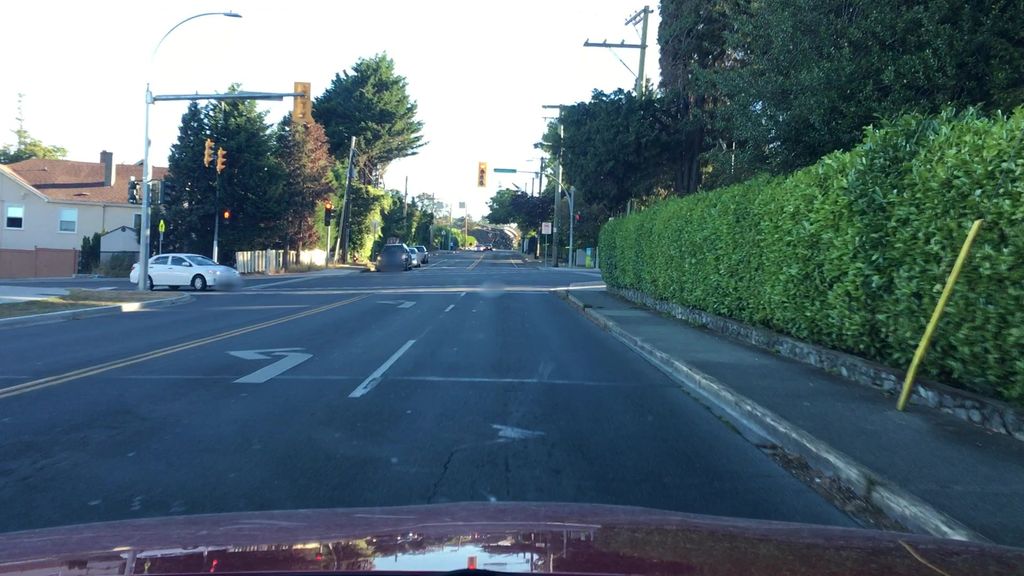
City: victoria